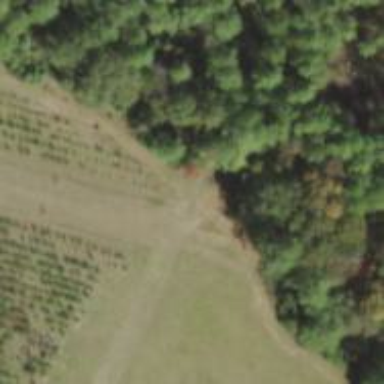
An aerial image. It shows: Mixed leaf woodland.